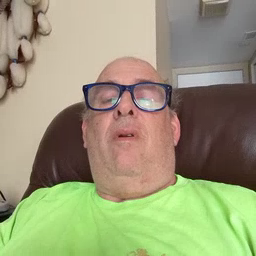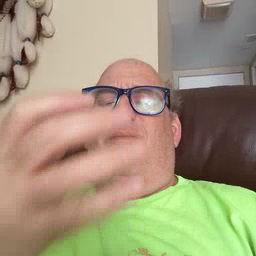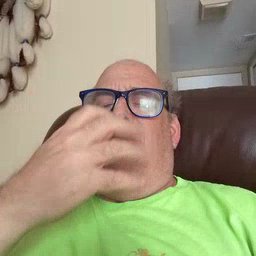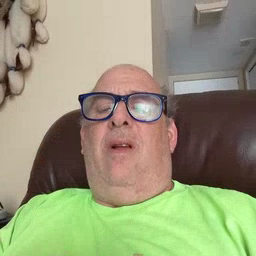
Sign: mad